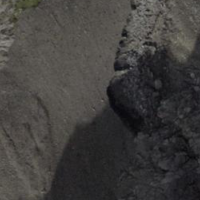
EUNIS habitat code: 48
Species observed at this site:
Geum reptans